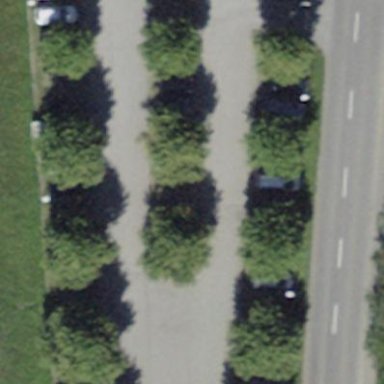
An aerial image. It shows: Road serving as parking aisle.